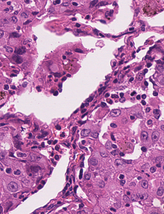
Tumor epithelial tissue: yes
Tumor-associated stroma tissue: yes
Normal tissue: no